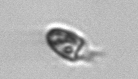
Label: Balanion